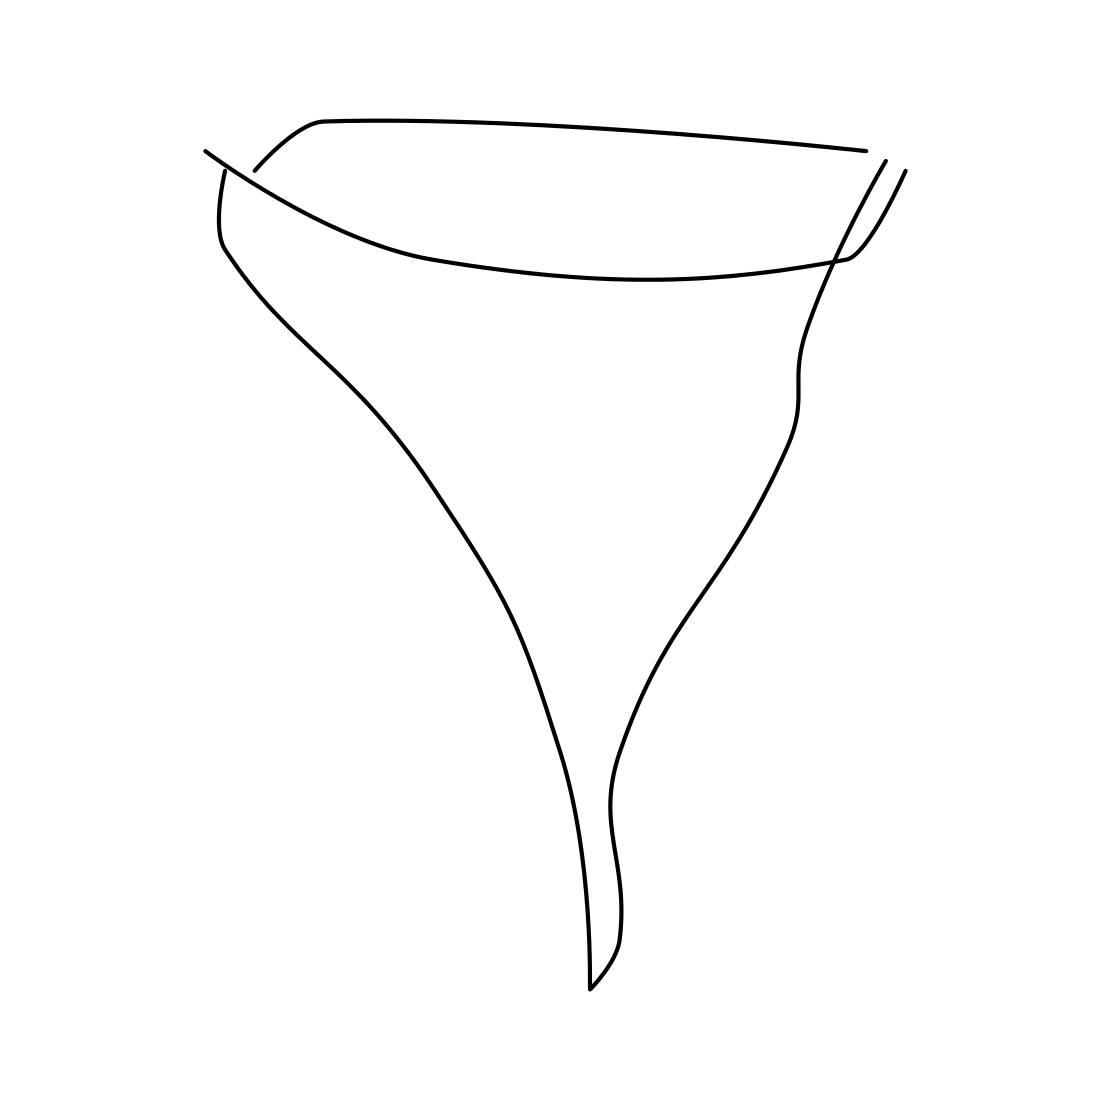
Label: ice-cream-cone